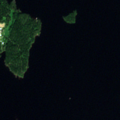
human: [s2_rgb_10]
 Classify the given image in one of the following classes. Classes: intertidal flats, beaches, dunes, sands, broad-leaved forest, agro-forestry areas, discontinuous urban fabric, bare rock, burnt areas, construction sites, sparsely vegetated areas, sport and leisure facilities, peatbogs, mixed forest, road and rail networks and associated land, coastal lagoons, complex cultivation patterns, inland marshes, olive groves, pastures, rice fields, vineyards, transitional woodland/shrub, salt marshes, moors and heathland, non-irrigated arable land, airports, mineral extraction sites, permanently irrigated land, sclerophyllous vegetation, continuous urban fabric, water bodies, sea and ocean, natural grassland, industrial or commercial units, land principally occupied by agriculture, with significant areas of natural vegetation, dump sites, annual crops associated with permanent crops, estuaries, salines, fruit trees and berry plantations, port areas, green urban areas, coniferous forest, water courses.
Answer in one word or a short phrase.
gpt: coniferous forest, water bodies